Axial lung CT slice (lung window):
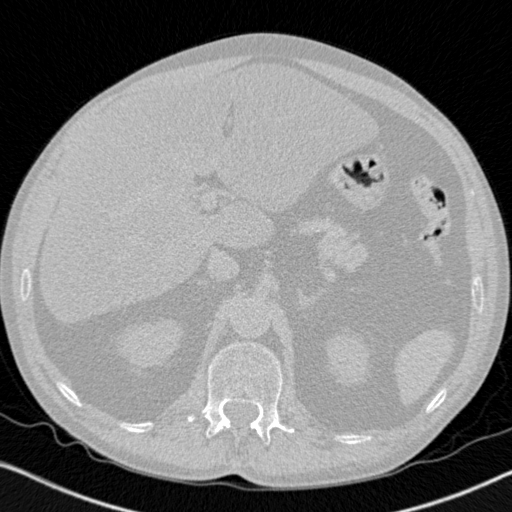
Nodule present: no